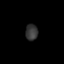
Tissue: lung
Cell type: Epithelial cells
Senescence score: 0.2242
Nuclear area (px): 198
Mean DAPI intensity: 52.717